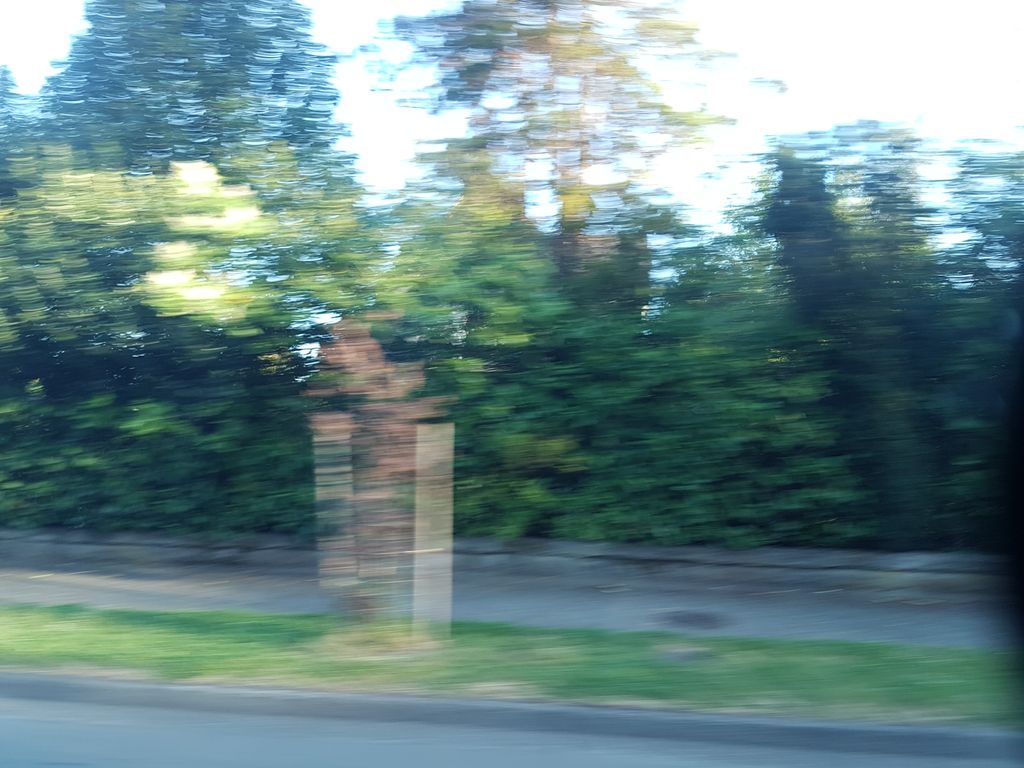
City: victoria